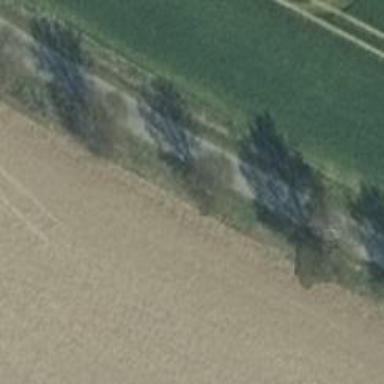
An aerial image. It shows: Avenue of trees.